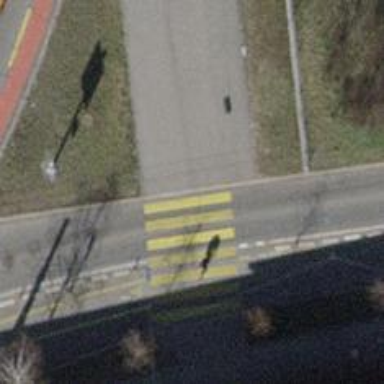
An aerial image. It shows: Uncontrolled zebra crossing with notable zebra markings.